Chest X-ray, PA view. Patient: 10 years old, sex M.
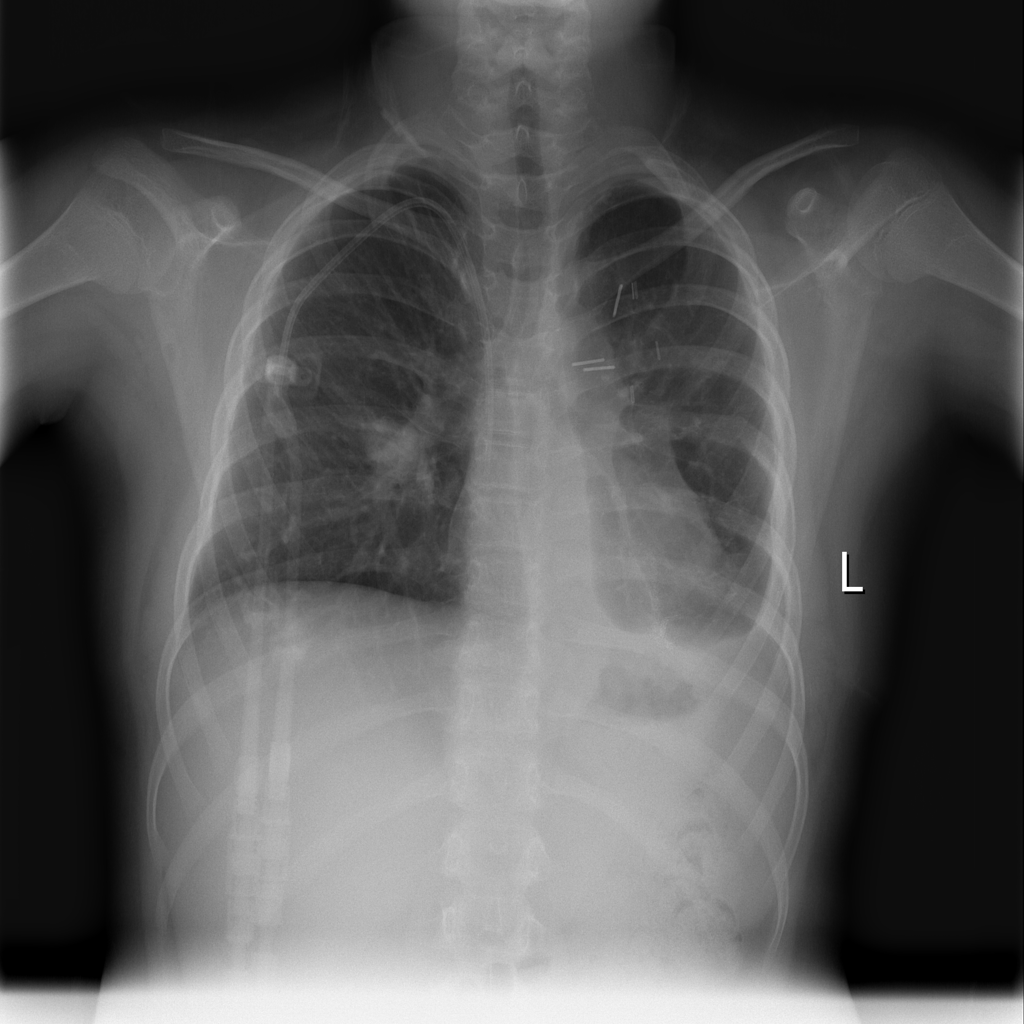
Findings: Fibrosis, Infiltration, Mass